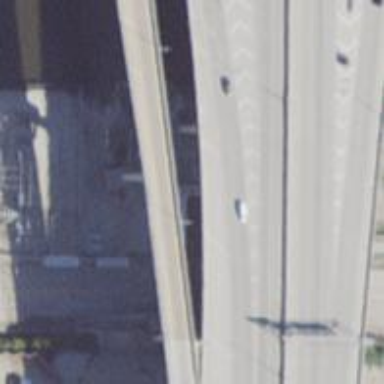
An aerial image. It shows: Cantilever bridge on motorway.